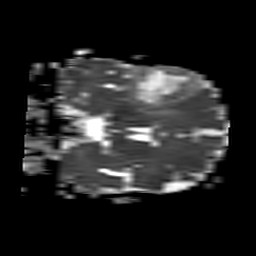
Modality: ADC
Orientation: coronal
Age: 76
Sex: female
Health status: ill
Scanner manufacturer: philips
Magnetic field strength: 3 T
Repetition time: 3.8 s
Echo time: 0.09 s